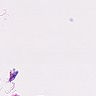
Metastatic tissue present: no